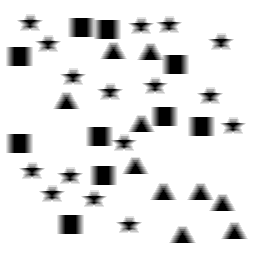
Squares: 10
Triangles: 10
Stars: 16
Total shapes: 36